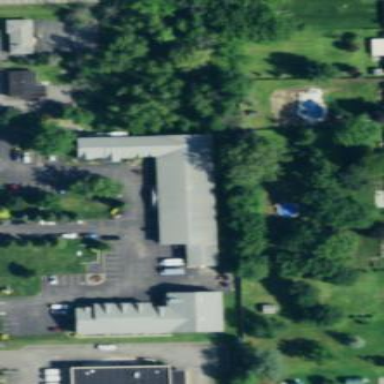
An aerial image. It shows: Building with furniture shop.